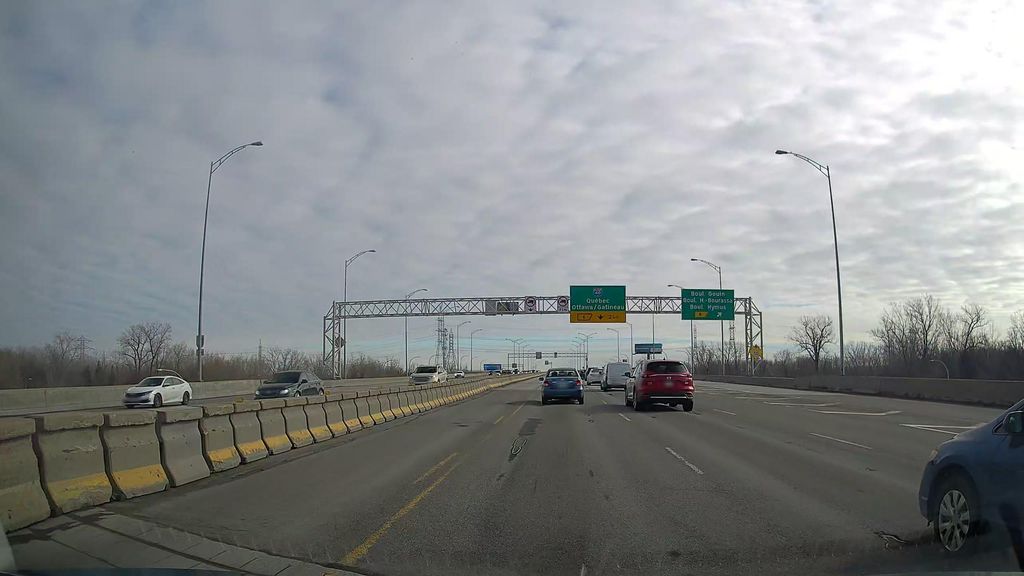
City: montreal